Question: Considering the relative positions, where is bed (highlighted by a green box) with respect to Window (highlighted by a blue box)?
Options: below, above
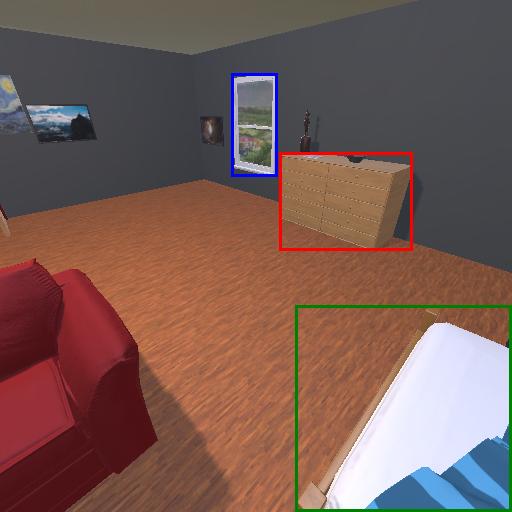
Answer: below